Aerial crown-view tile of a tropical tree (Barro Colorado Island, Panama), acquired 20240716:
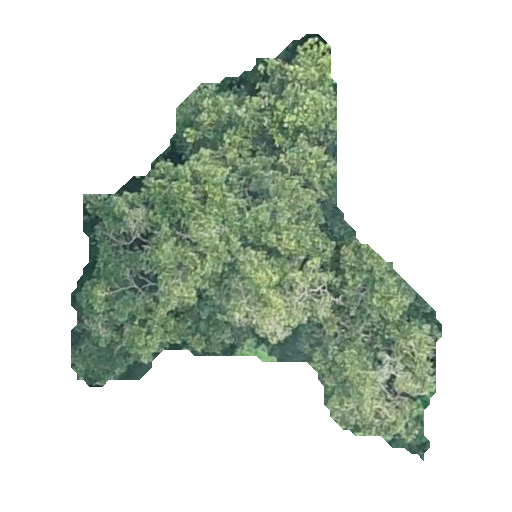
Species: Beilschmiedia tovarensis
GBIF accepted scientific name: Beilschmiedia tovarensis
Crown area: 129.972 m²